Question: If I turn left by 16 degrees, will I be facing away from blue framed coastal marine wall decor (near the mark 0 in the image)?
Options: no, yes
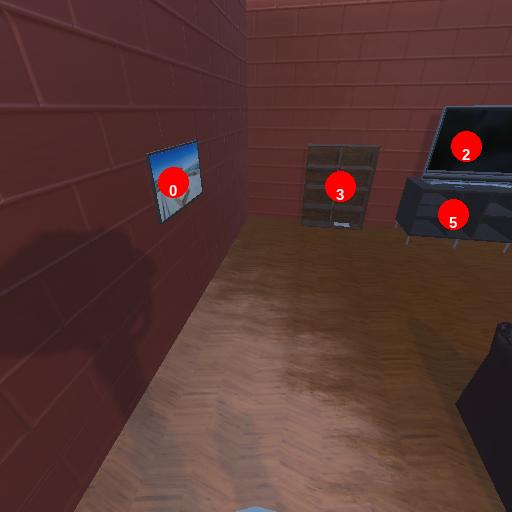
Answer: no